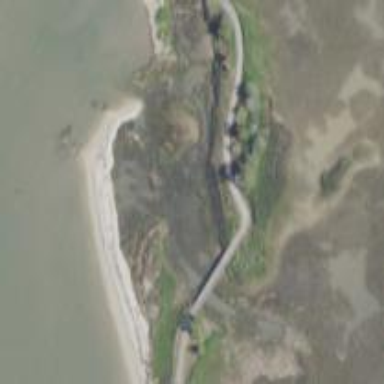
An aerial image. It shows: Footway bridge.